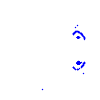
Particle: electron